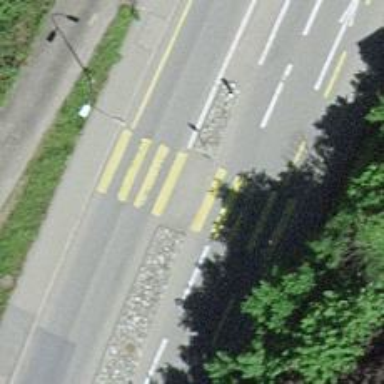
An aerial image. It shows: Marked pedestrian crossing with zebra designation and central island.